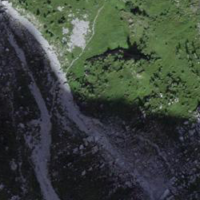
EUNIS habitat code: 32
Species observed at this site:
Parnassia palustris